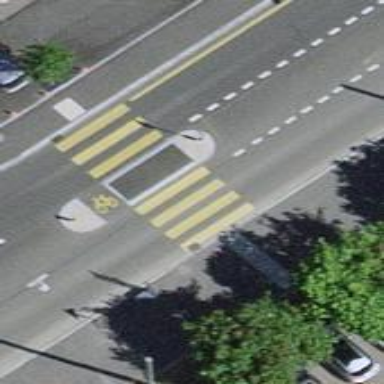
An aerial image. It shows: Zebra crossing with traffic island.